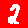
Digit: 2